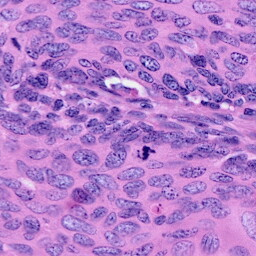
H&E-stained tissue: Cervix